Field crop: tomato
Growth stage: 1
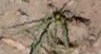
Species: cyperus